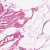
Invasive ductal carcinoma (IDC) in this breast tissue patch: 0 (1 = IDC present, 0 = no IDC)